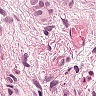
Metastatic tissue present: yes